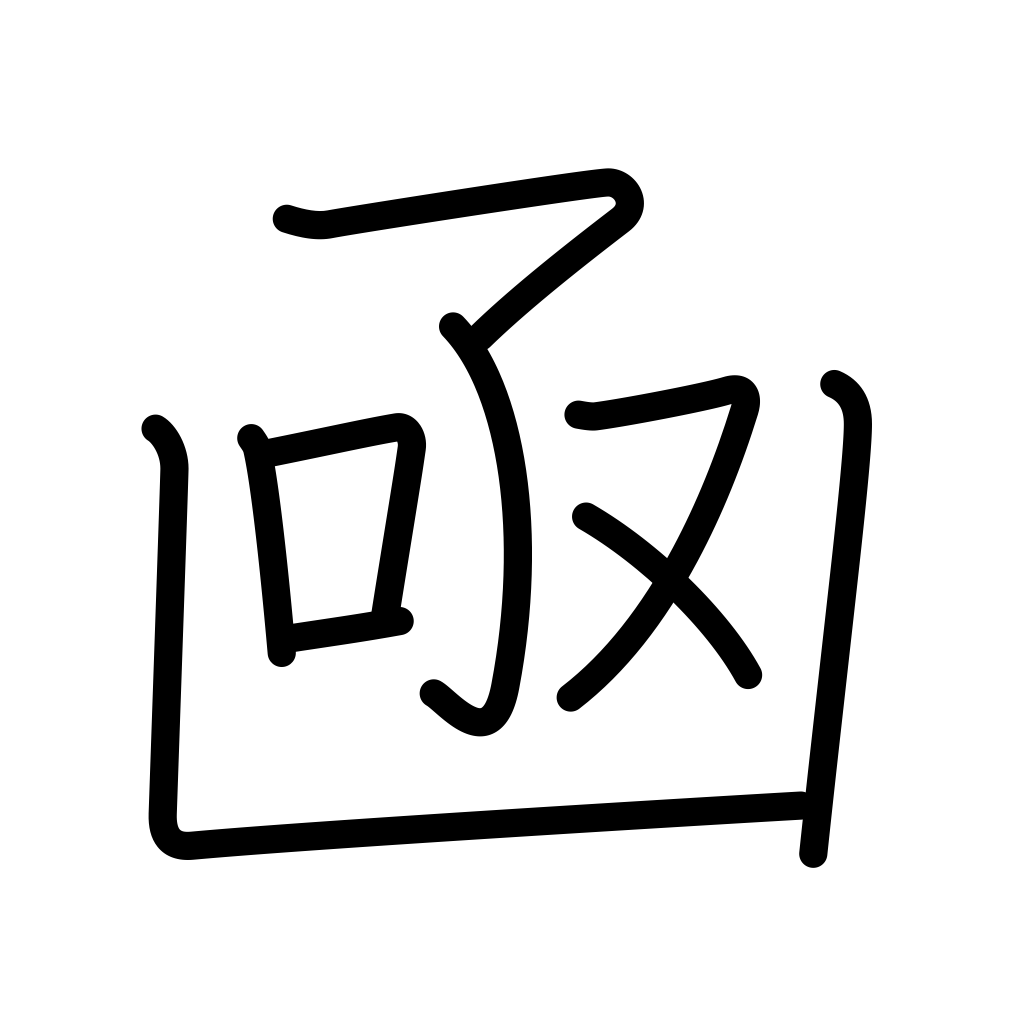
Meaning: box